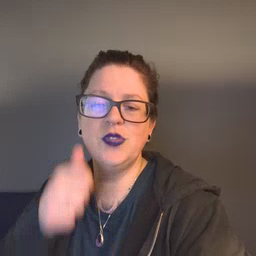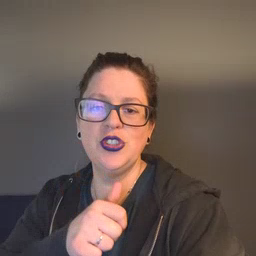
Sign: girl